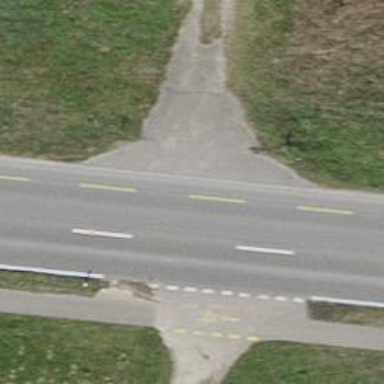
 featuring designated cycle lane on the left."